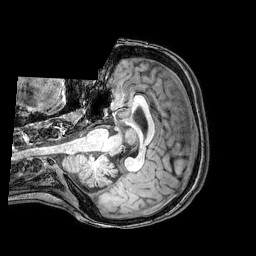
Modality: T1w
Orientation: axial
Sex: female
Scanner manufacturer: philips
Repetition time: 0.008101 s
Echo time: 0.0037 s